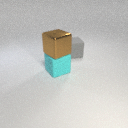
large cyan rubber cube below large brown metal cube